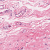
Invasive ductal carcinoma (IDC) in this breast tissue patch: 0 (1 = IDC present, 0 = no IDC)